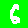
Digit: 6